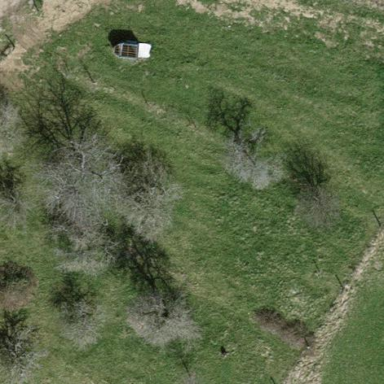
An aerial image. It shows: Orchard.